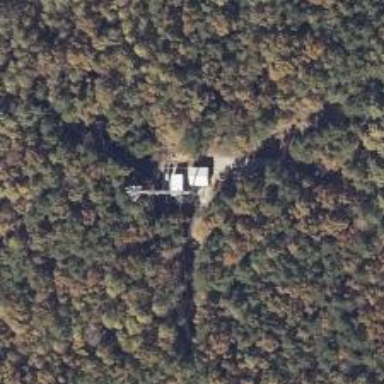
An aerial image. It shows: Man-made mast used for communication purposes.